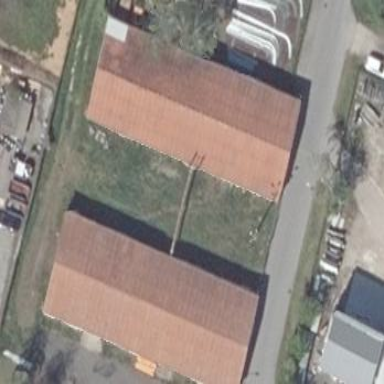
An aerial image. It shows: Commercial building.